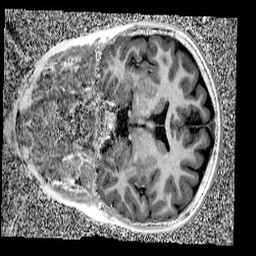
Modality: UNIT1
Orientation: coronal
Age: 11
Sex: female
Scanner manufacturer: siemens
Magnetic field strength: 3 T
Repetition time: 4 s
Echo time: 0.00299 s